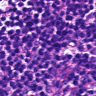
Metastatic tissue present: no